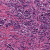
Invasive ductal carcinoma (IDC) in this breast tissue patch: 1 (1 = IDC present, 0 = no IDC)